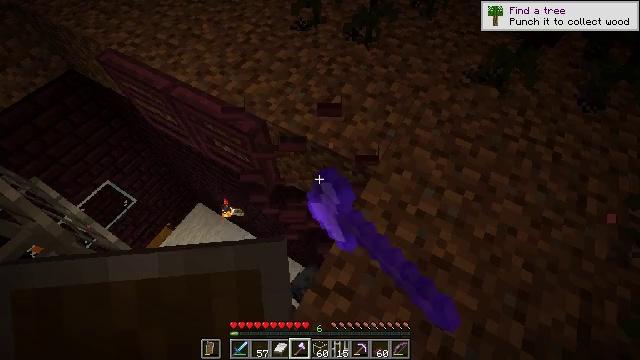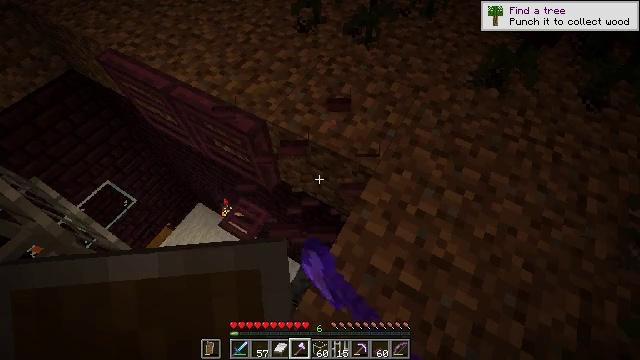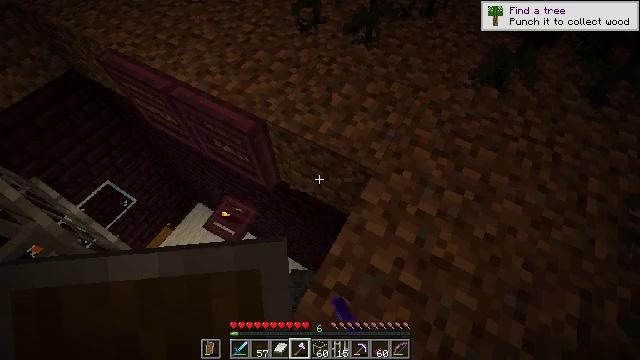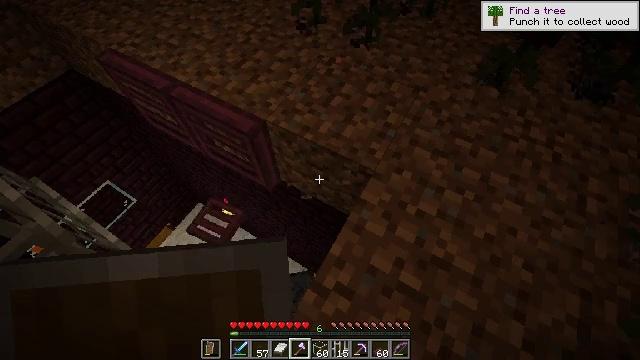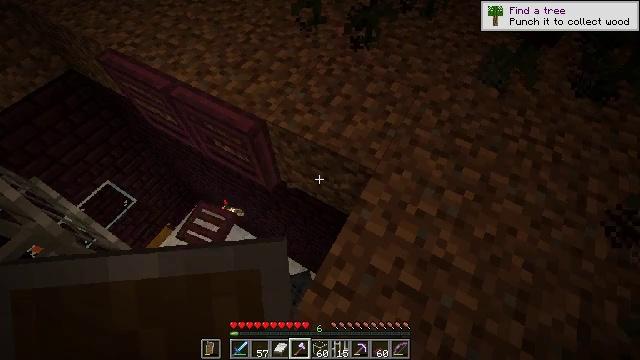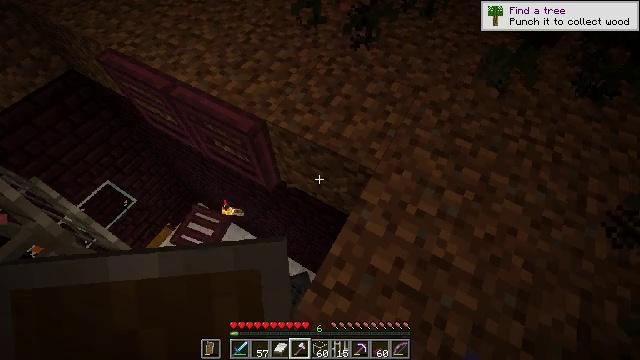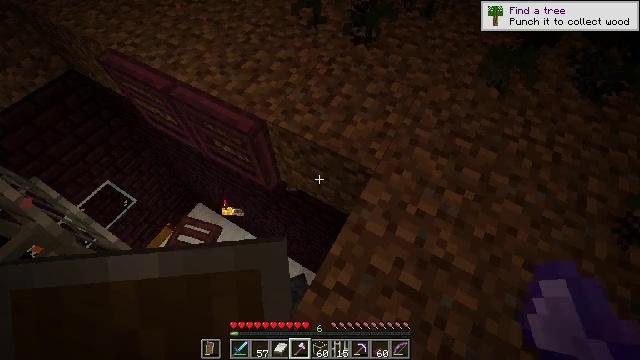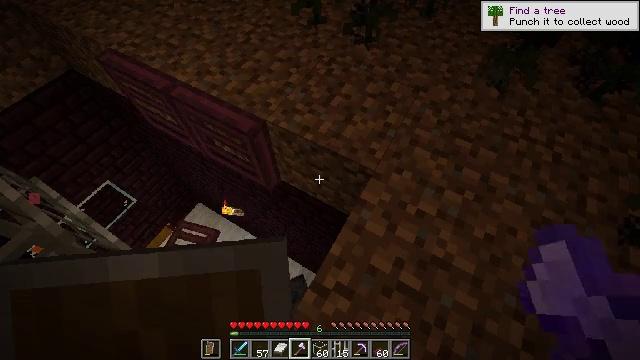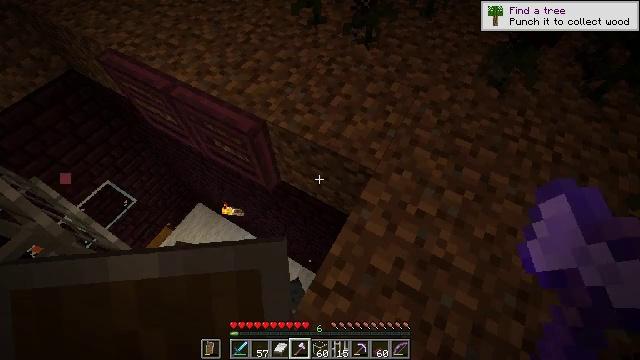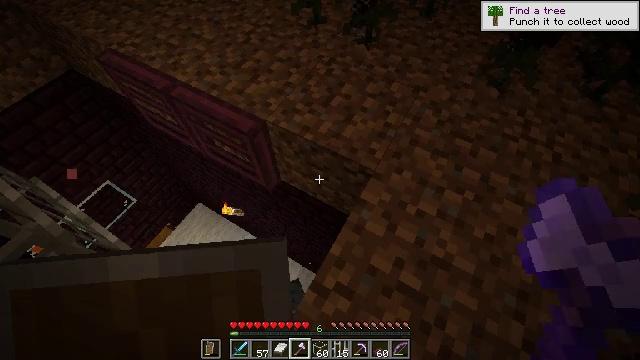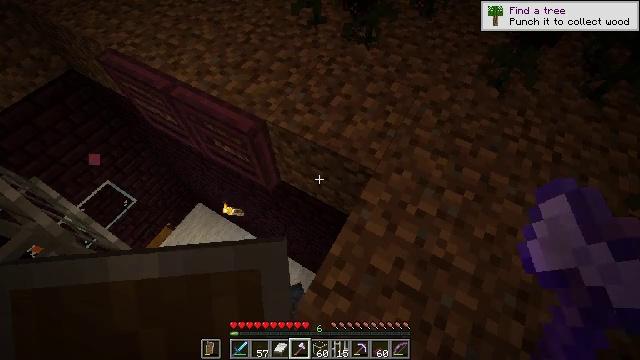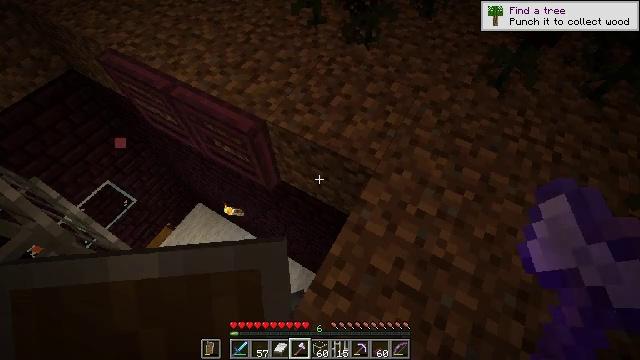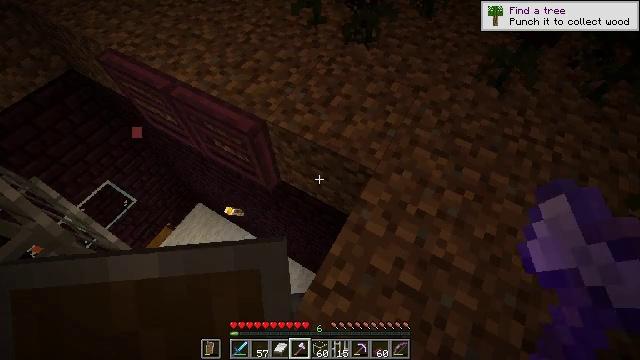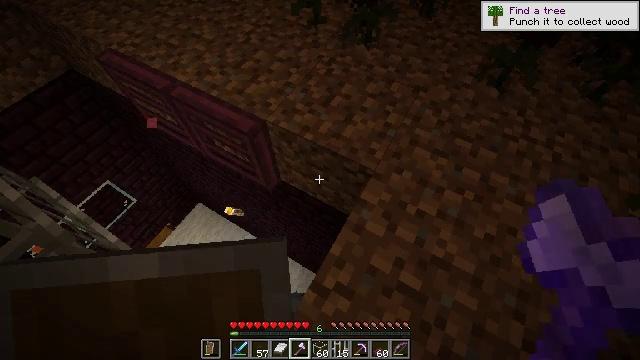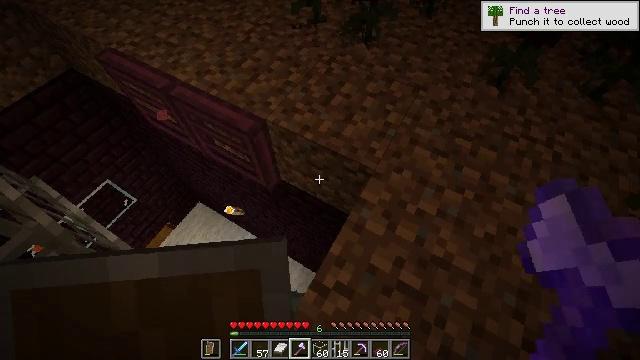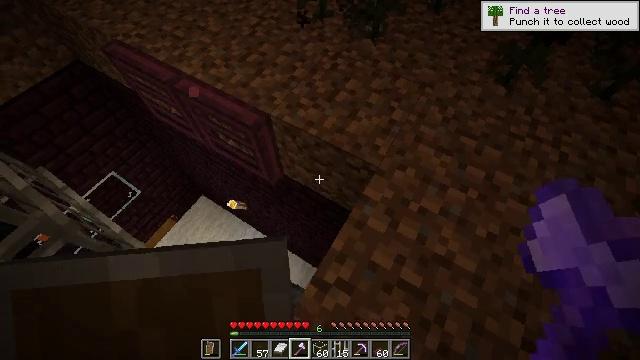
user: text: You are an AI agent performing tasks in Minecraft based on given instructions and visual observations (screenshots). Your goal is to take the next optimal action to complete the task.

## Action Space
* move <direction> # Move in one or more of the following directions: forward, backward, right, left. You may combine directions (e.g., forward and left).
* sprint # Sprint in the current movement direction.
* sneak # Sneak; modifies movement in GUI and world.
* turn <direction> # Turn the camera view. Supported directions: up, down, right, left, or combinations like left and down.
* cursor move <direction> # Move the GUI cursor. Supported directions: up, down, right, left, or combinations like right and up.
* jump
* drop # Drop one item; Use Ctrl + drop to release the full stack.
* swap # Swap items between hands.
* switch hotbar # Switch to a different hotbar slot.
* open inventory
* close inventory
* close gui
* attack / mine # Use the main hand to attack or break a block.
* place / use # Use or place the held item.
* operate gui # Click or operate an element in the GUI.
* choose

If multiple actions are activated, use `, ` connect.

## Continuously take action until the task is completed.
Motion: motion action
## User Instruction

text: Collect the rare wither rose.
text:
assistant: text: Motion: attack / mine
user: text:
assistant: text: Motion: no_op
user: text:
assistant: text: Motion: no_op
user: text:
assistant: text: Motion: no_op
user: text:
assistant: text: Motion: no_op
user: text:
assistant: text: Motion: no_op
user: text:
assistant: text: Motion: no_op
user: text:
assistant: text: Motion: no_op
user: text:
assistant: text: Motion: no_op
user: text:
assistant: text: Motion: no_op
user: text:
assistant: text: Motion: no_op
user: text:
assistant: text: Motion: no_op
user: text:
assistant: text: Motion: no_op
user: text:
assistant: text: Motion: no_op
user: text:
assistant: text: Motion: turn left
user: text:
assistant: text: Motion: turn left and up
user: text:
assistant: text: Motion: turn left and up
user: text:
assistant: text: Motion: no_op
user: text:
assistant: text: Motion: turn right
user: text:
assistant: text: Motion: turn right and up
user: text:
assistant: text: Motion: turn right and up
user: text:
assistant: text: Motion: turn right and up
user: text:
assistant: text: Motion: turn right
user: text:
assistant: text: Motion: turn right
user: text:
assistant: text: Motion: no_op
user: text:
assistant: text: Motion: no_op
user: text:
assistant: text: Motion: no_op
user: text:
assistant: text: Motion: move forward
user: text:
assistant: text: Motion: move forward
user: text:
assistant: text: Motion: move forward